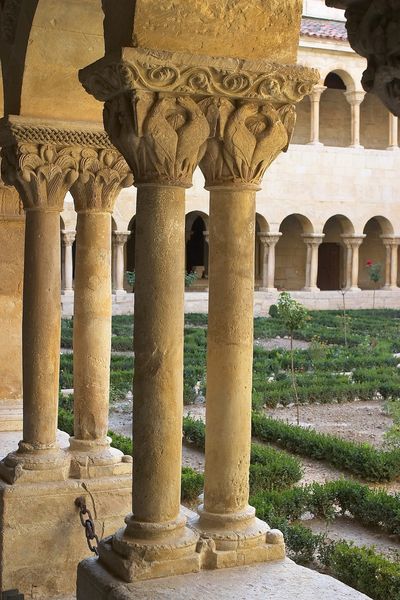
Titel: S. Domingo de Silos
Standort: Burgos (EU - E)
Schlagwörter: adler, frankreich, marmor, säule, säulen, dach, stein, büsche, england, garten, relief, spanien, kette, ziegel, ornamente, bögen, innenhof, kloster, tauben, lilie, arkaden, kapitelle, rom, kapitell, sandstein, abtei, labyrinth, säulengang, doppel, romanisch, artrium, universität, irrgarten, gartenanlagen, arkadenhof, gartn, griechiesch, gartenananlage, relied